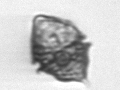
Label: Kryptoperidinium_triquetrum